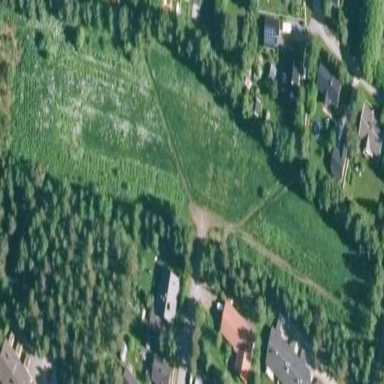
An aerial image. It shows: Allotments area.